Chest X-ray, AP view. Patient: 38 years old, sex F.
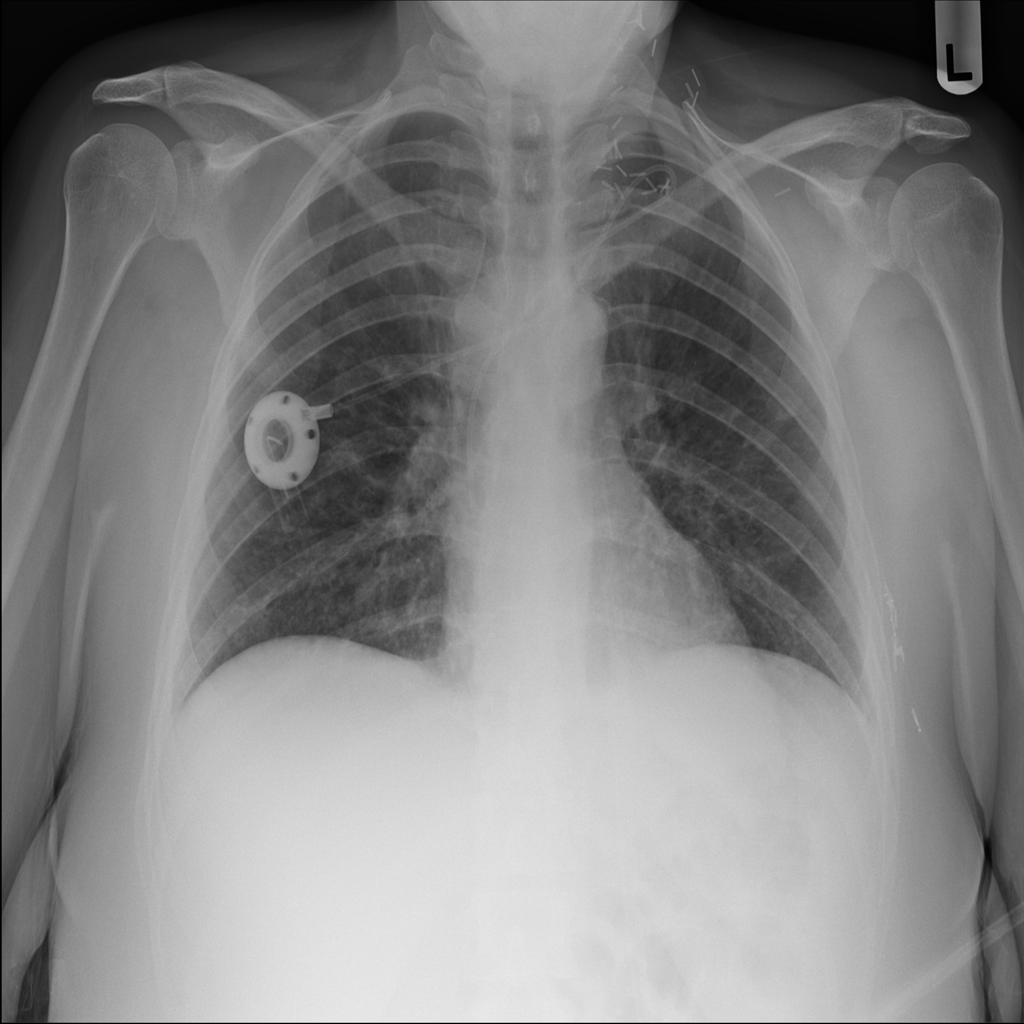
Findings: No Finding